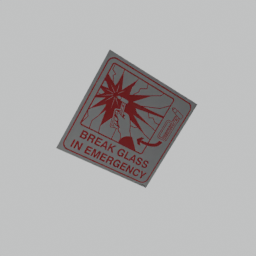
Label: decoration